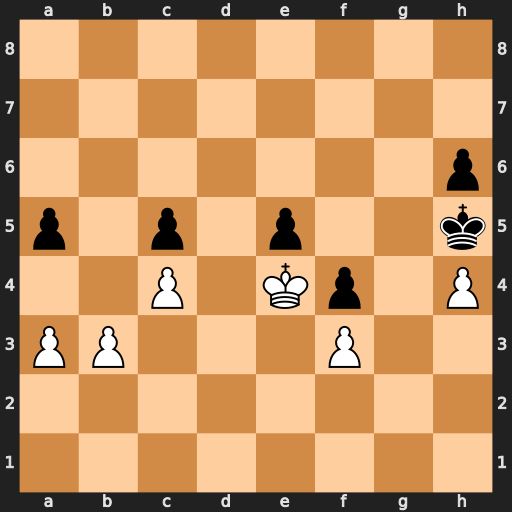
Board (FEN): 8/8/7p/p1p1p2k/2P1Kp1P/PP3P2/8/8
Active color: w
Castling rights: -
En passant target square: -
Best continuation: Kxe5 Kxh4 Kxf4 h5 a4 Kh3 Ke5 h4 f4 Kg4 f5 h3 f6 h2 f7 h1=Q f8=Q